【题型】选择题　【知识点】平面几何　【难度】easy
如图，将$\triangle ABC$折叠，使$AC$边落在$AB$边上，展开后得到折痕$AD$．再将$\triangle ABC$折叠，使$BC$边落在$AB$边上，展开后得到折痕$BE$．若$AD$与$BE$的交点为$O$，则点$O$是（\quad）

\vspace{0.5cm}
\noindent A. $\triangle ABC$的外心 \hphantom{B. $\triangle ABC$的内心} \hphantom{C. $\triangle ABC$的重心} \hphantom{D. $\triangle ABC$的中心}
\noindent B. $\triangle ABC$的内心
\noindent C. $\triangle ABC$的重心
\noindent D. $\triangle ABC$的中心
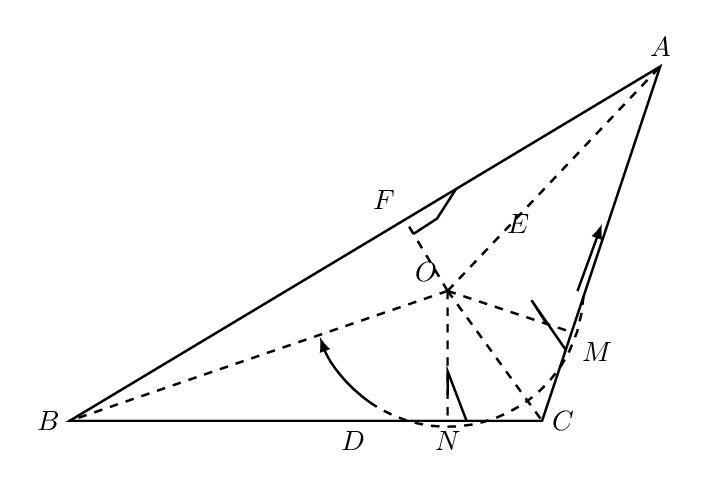
【解答】
\noindent \textbf{【答案】B}
\vspace{0.5em}
\noindent \textbf{【分析】}本题考查了翻折变换以及角平分线的性质，三角形的内心的性质，根据折叠的性质可知点$O$为角平分线的交点，根据角平分线的性质可知点$O$到$\triangle ABC$三边的距离相等．
\vspace{0.5em}
\noindent \textbf{【详解】}解：如图：过点$O$作$OF \perp AB$，$OM \perp AC$，$ON \perp BC$，

\noindent 由题意得：$\angle BAD = \angle CAD$，$\angle ABE = \angle CBE$，
\[
\begin{aligned}
&\therefore O\text{为角平分线的交点，} \\
&\therefore OF = OM = ON, \\
&\therefore \text{点}O\text{到}\triangle ABC\text{三边的距离相等．} \\
&\therefore \text{点}O\text{是}\triangle ABC\text{的内心．}
\end{aligned}
\]
\noindent 故选：B
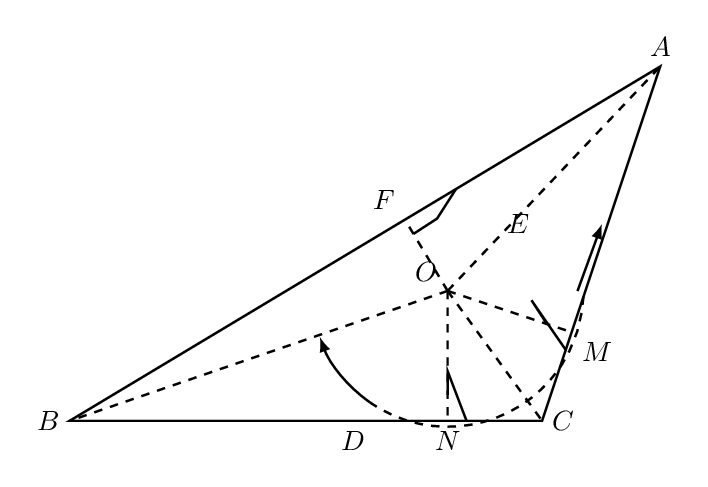